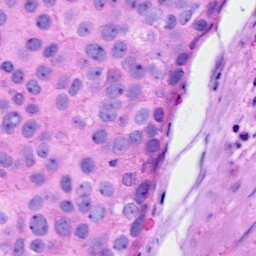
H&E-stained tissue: Breast